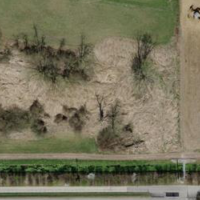
EUNIS habitat code: 52
Species observed at this site:
Tringa ochropus
Podarcis muralis
Dendrocopos major
Corvus cornix
Fringilla coelebs
Jynx torquilla
Sylvia atricapilla
Carduelis carduelis
Passer montanus
Turdus merula
Phylloscopus collybita
Egretta garzetta
Ficaria verna
Erithacus rubecula
Phoenicurus ochruros
Passer italiae
Calopteryx splendens